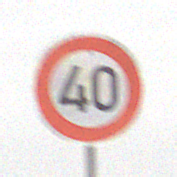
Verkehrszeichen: Geschwindigkeit40
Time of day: MorningAfternoon
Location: Outdoor (Nature)
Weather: Overcast
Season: Winter
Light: Natural